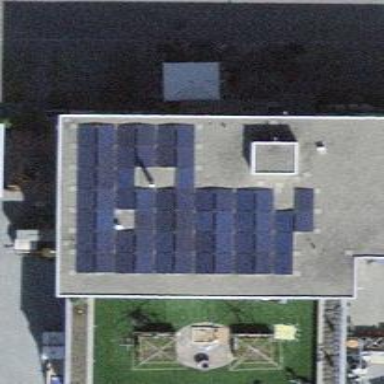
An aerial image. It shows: Solar power generator with photovoltaic panels.